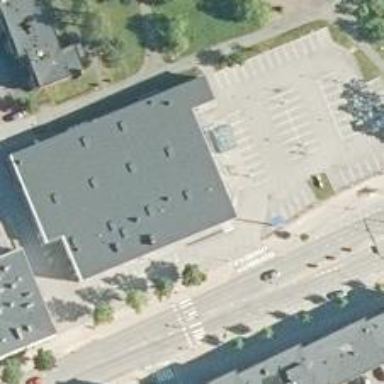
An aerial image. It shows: Supermarket.